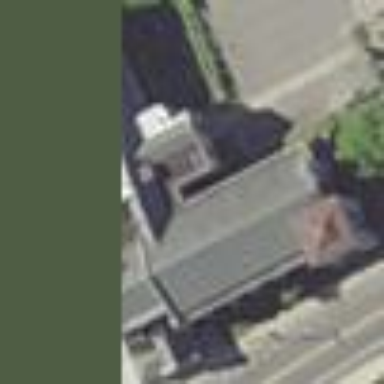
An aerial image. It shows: Building that is place of worship.